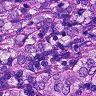
Metastatic tissue present: yes